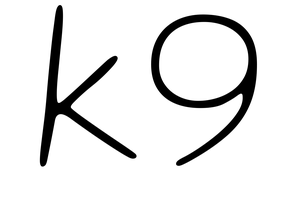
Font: Gluten_Thin